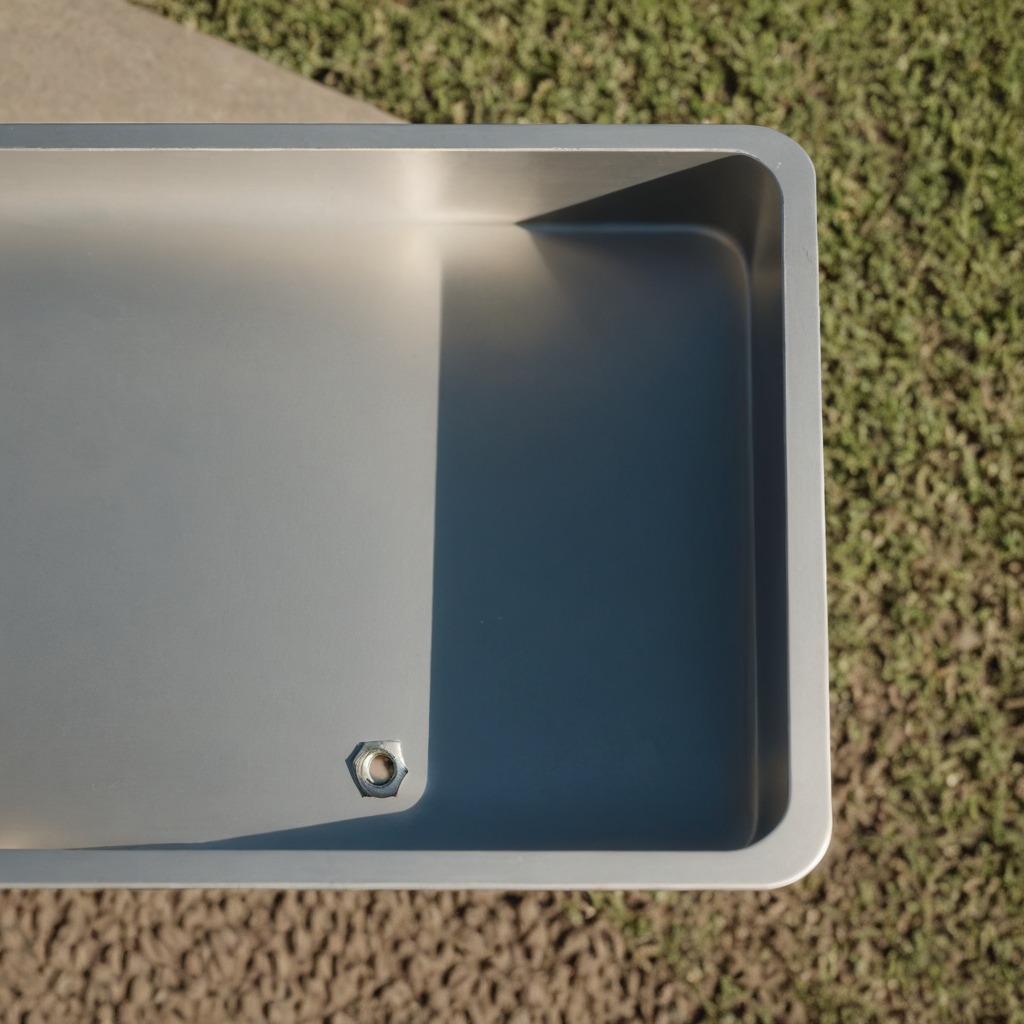
A metal nut is lying on a textured surface.